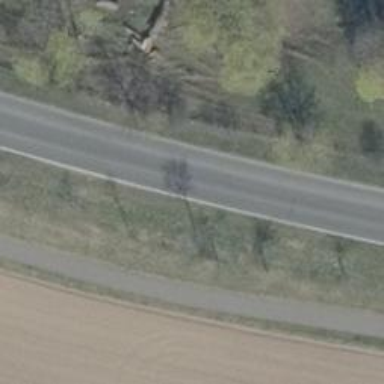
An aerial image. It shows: Secondary road with asphalt surface.